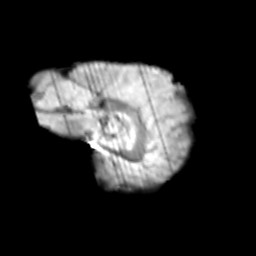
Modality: T2w
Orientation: sagittal
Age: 11
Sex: male
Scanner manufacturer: siemens
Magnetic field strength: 3 T
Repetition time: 3.8 s
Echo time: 0.07 s